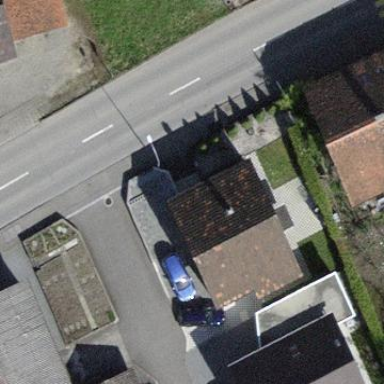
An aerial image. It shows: Building with tile roof.